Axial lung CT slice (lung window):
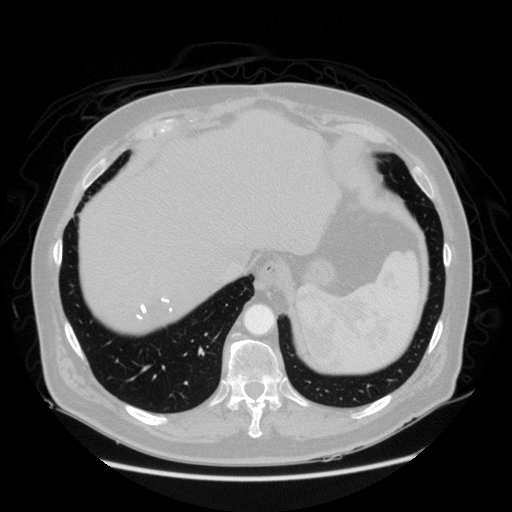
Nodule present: no